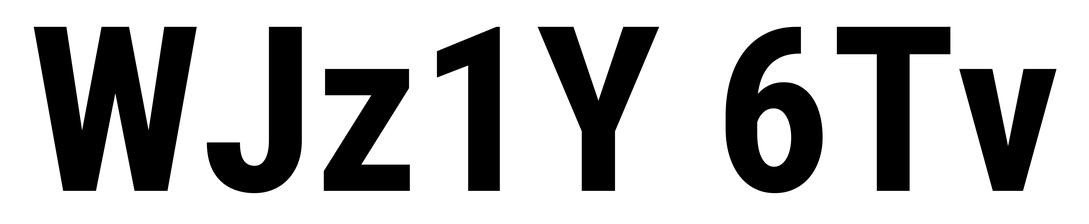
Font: Roboto_Condensed_Bold